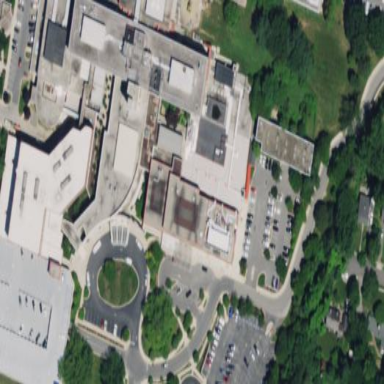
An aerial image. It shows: Hospital building.